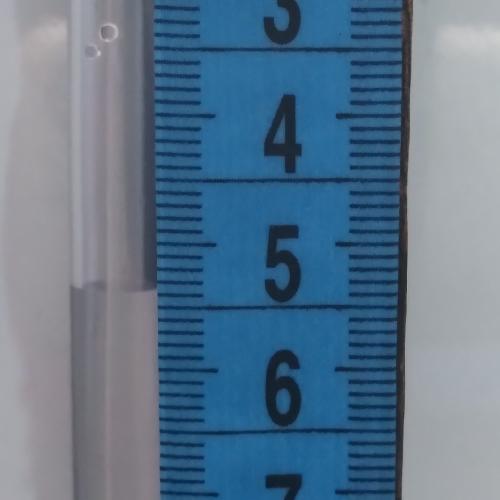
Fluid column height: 5.4 cm